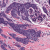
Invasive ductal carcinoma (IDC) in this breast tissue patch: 0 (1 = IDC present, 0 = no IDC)